Interaction volume radius: 5 \u00c5
Interaction volume height: 30 \u00c5
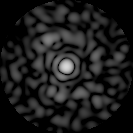
Disorder parameter: 0.8299